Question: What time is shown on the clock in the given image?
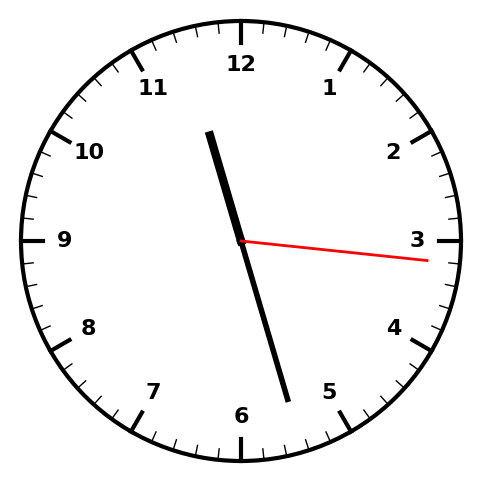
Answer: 11:27:16